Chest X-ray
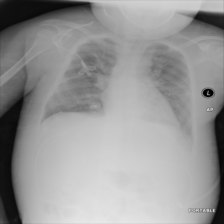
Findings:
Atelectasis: negative
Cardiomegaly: negative
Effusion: positive
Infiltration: negative
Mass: negative
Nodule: negative
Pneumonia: negative
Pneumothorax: negative
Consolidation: negative
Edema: positive
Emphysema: negative
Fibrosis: negative
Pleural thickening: negative
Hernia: negative